Question: I am developing a game for Blackberry 10 using "Runtime for Android apps".I have completed the development, but when i am going to create development certificate to create.bar file, it is throwing exception as " ".

My barsigner.csk and barsigner.db are already created.What could be the possible solution for this.I am using only simulator for testing.Please help!
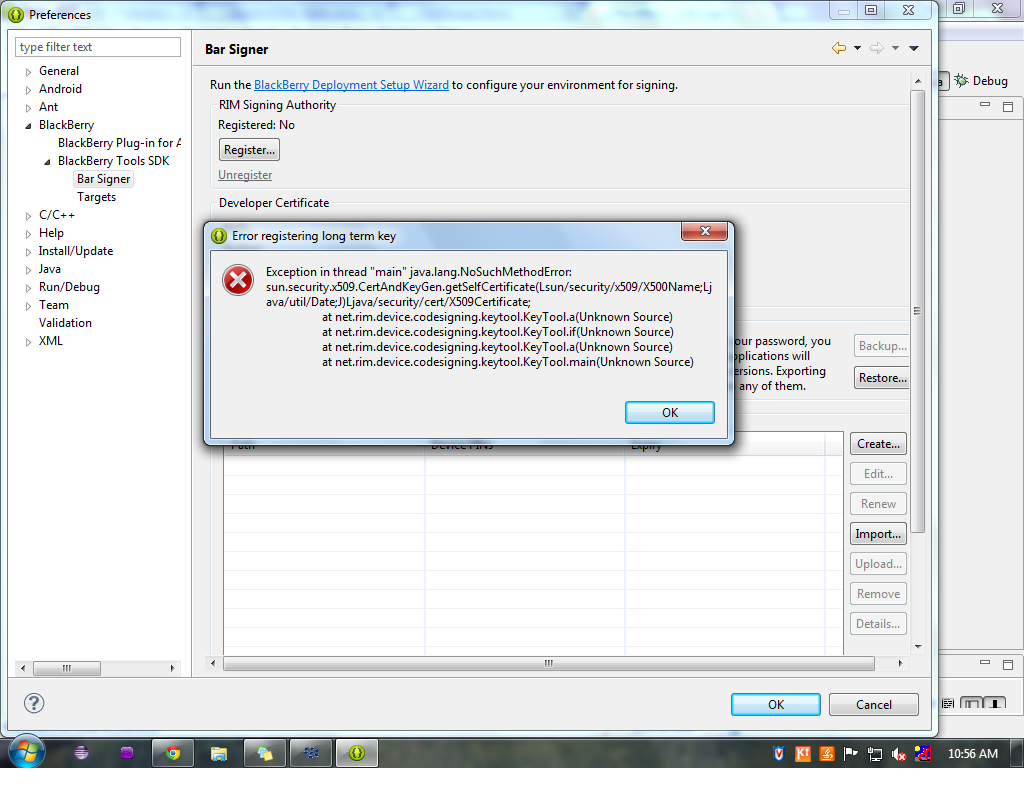
Answer: I have able to solve my problem using command line tool. I have downloaded "CommandLineTools_1.5.2" and copied "blackberry.tools.SDK" into "C:\Eclipse\plugins
et.rim.ejde". after that write a simple command in cmd "blackberry-keytool -genkeypair -storepass -dname "cn=" *.It will generate author.p12 file and after that you can generate debug token. :)